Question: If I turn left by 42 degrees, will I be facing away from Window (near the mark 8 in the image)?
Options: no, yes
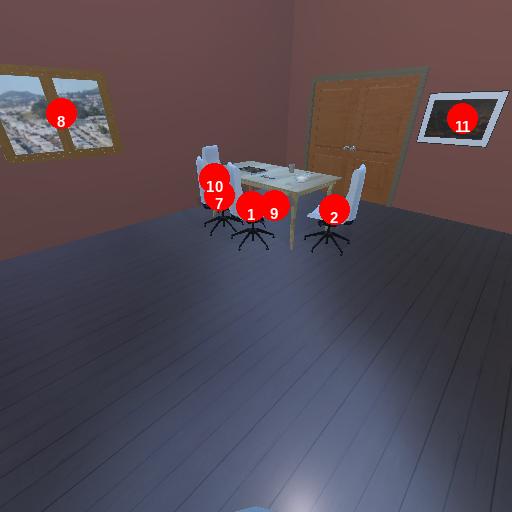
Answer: no